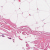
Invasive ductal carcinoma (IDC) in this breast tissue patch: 0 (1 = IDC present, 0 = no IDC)